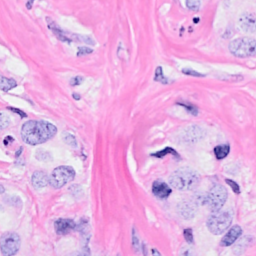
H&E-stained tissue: Breast